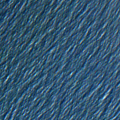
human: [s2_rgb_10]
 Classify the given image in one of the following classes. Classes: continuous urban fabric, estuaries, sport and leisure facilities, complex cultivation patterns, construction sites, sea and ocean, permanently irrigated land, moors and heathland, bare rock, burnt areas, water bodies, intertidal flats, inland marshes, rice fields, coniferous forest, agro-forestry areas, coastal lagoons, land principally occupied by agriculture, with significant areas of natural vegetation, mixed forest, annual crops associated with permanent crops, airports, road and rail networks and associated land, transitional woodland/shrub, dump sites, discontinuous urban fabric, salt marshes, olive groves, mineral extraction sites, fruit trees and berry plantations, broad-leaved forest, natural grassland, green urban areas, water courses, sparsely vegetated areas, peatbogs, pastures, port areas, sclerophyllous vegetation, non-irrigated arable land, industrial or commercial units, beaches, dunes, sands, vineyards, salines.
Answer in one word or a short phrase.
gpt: sea and ocean